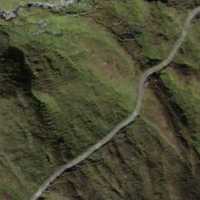
EUNIS habitat code: 26
Species observed at this site:
Gentiana brachyphylla